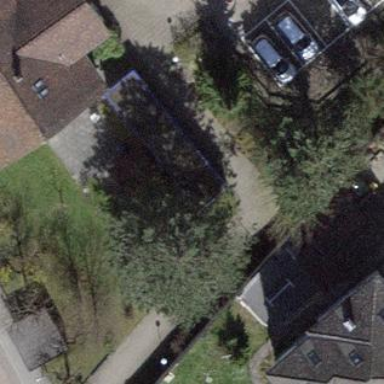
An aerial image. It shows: View of roof of building.